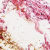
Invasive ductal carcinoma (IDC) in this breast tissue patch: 0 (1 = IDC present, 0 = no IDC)